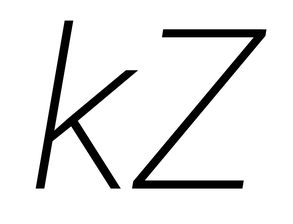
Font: Roboto-Italic_ExtraLight_Italic